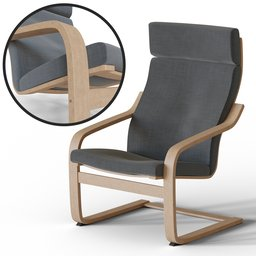
Label: furniture